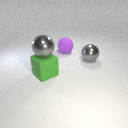
large purple rubber sphere to the right of large green rubber cube